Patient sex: M
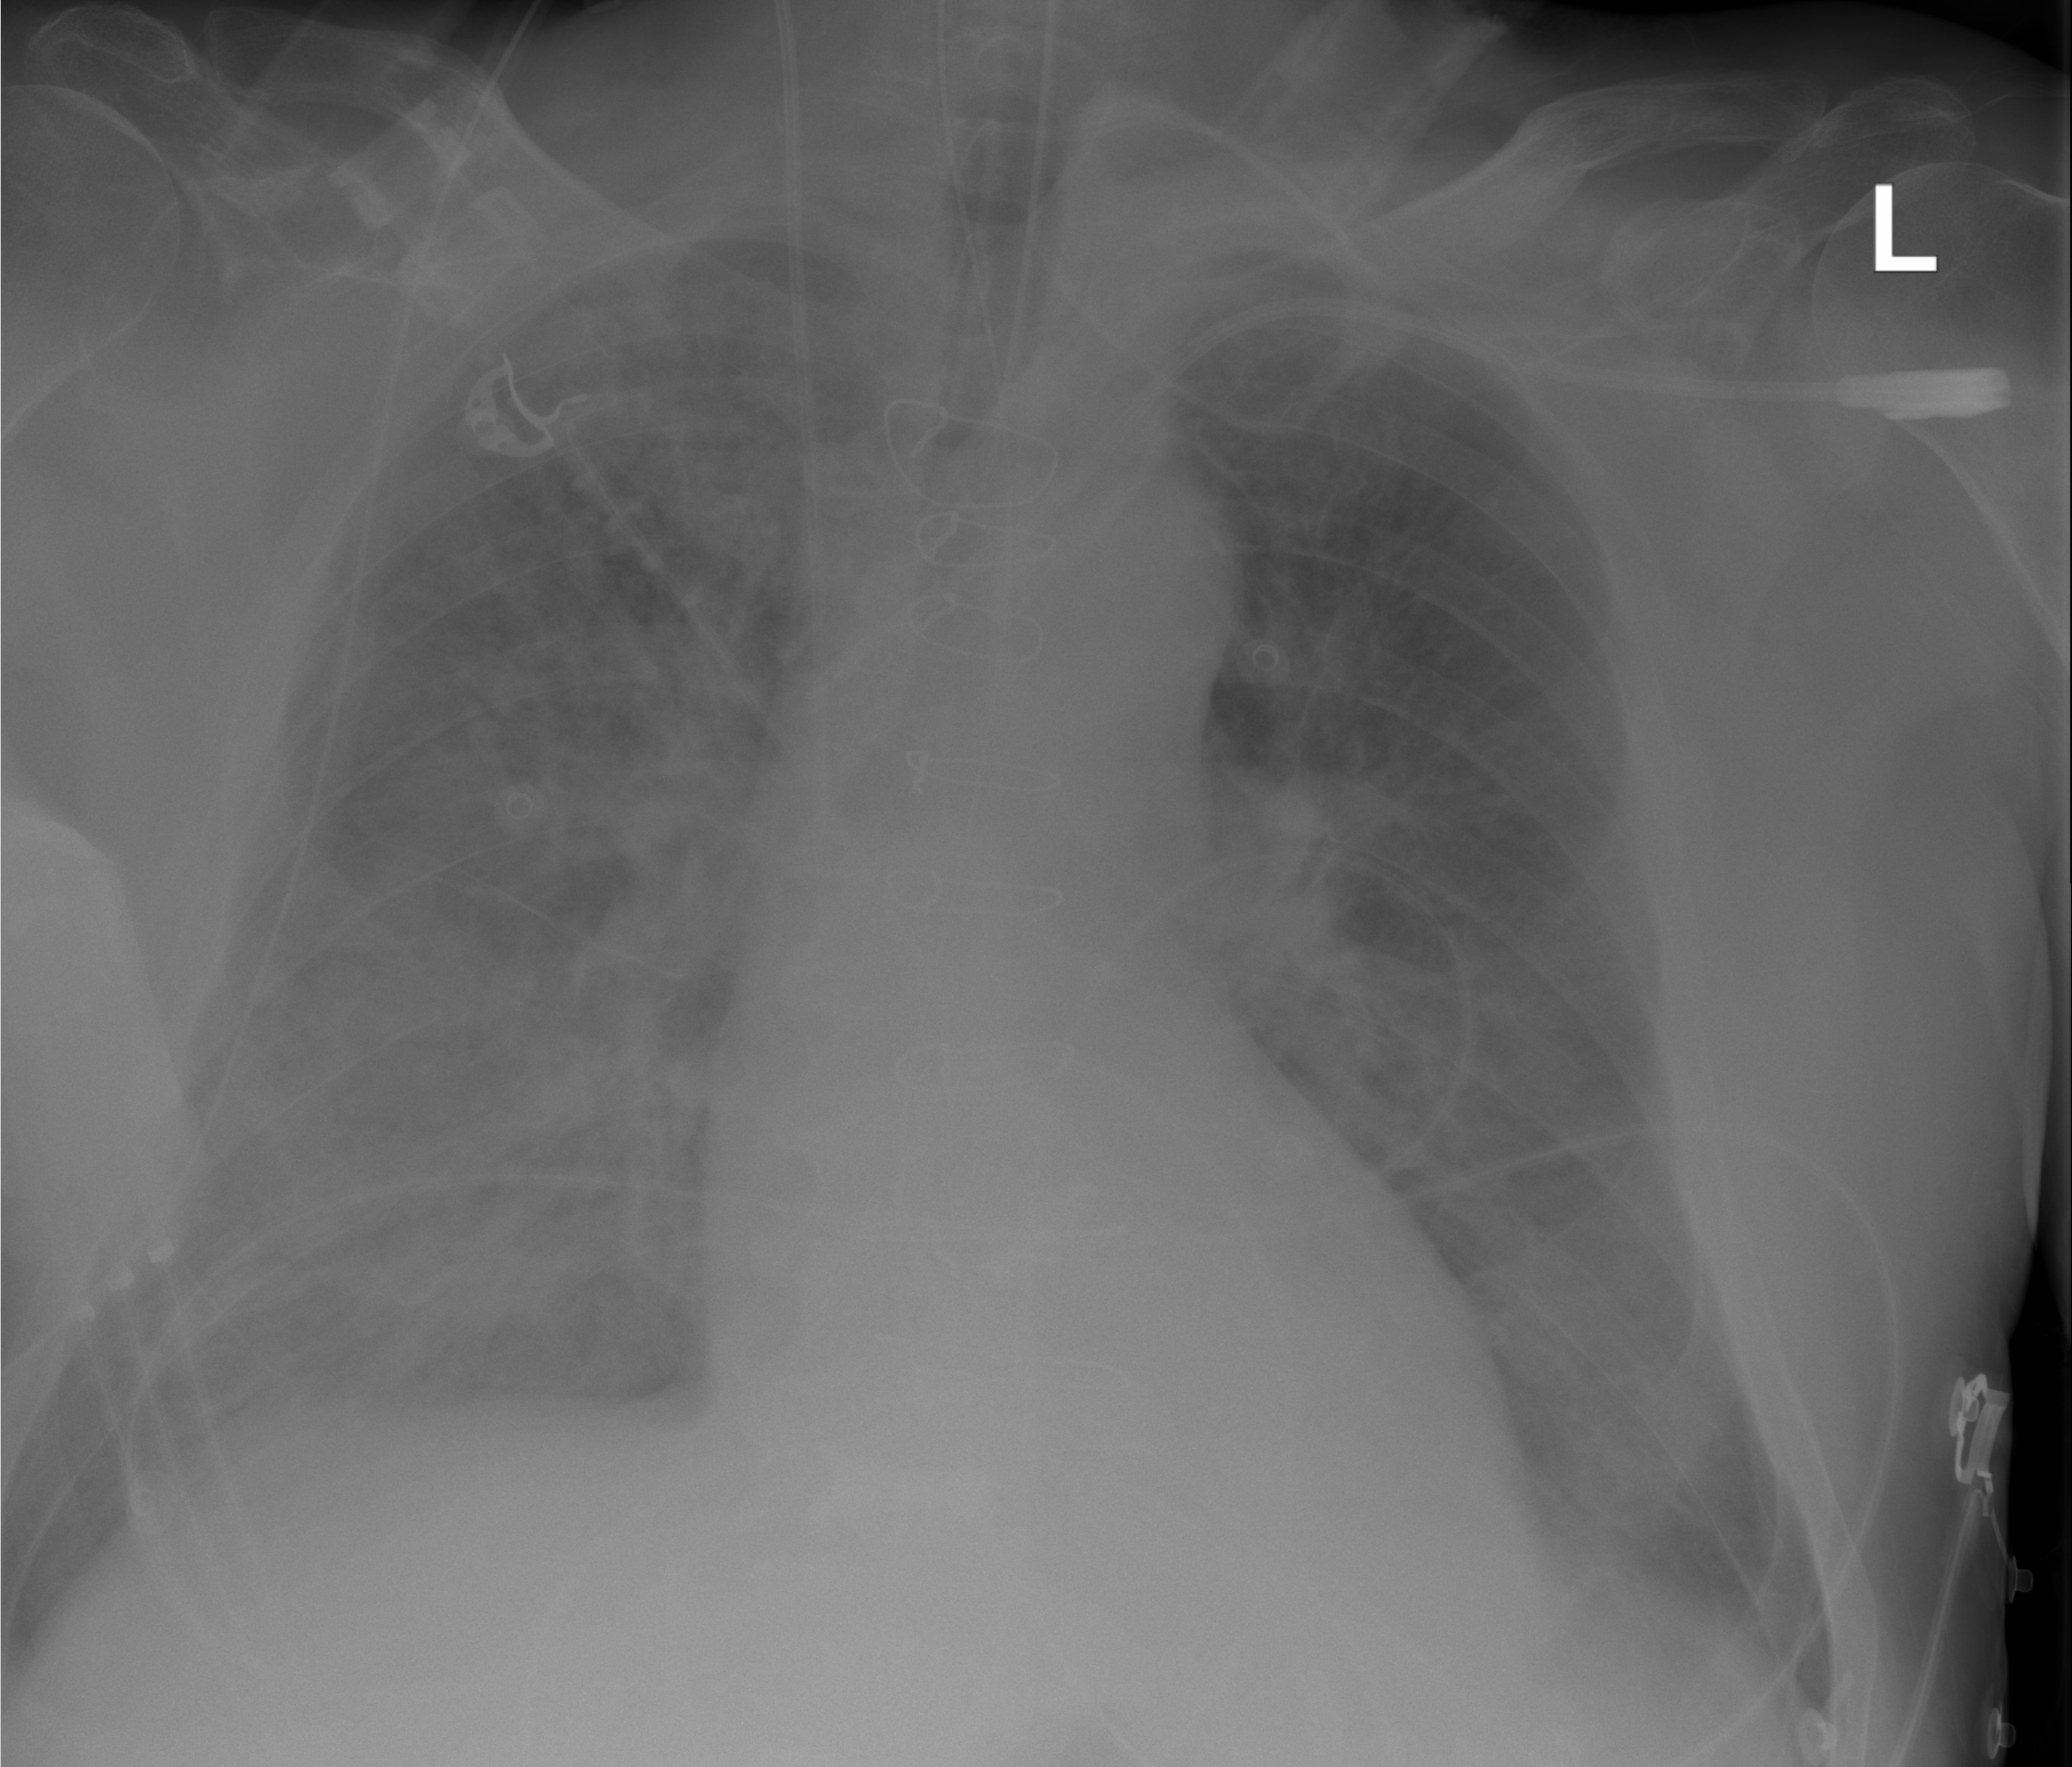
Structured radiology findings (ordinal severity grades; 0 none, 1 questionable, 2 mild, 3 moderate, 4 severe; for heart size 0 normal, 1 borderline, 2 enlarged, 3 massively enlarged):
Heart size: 0
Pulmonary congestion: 0
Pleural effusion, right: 1
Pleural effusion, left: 1
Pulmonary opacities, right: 3
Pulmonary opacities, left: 2
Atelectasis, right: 2
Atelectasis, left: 2